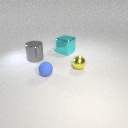
small yellow metal sphere to the right of small blue rubber sphere